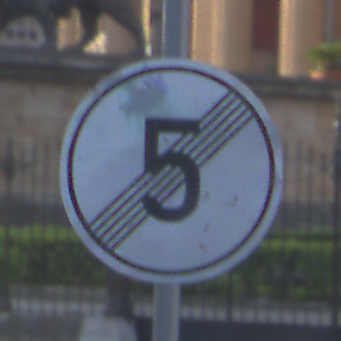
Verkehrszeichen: EndeGeschwindigkeit5
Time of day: SunriseSunset
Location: Outdoor (Urban)
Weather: PartlyCloudy
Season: NotSpecified
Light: Natural